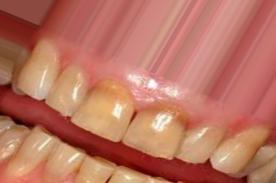
Condition: Tooth Discoloration